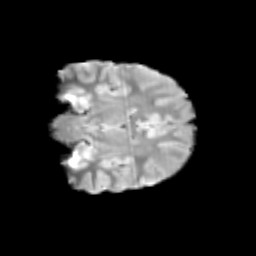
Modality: T2w
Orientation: coronal
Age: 9
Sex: male
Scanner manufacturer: siemens
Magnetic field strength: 3 T
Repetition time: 3.8 s
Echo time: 0.07 s